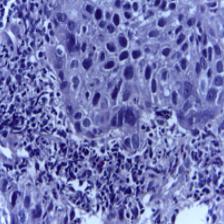
Diagnosis: OSCC